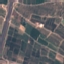
Land use / land cover: PermanentCrop